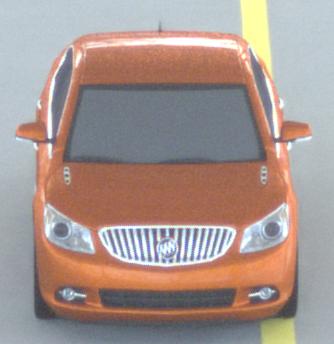
Make: Buick
Model: LaCrosse
Detailed model: Gen. 2
Model produced from: 2009
Model produced until: 2016
Doors: 4
Color: orange
Road condition: dry road
Daytime: morning or afternoon
Contrast: low contrast